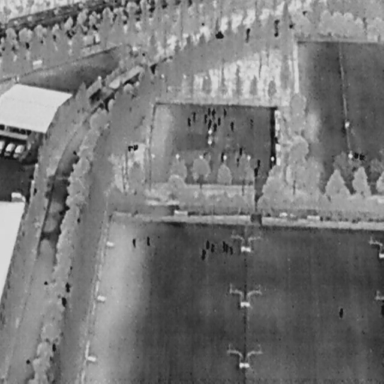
There are 24 People in the infrared image.